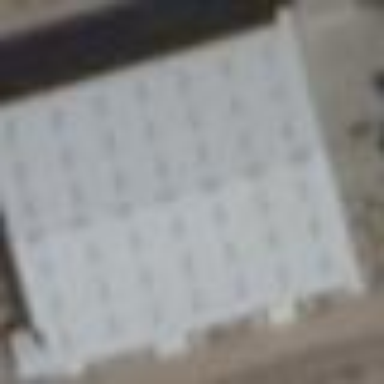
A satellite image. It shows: Hangar building at airport.